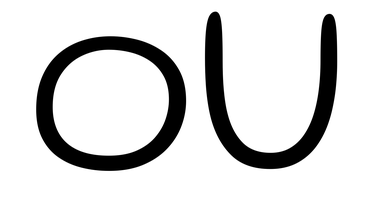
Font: Gluten_ExtraLight